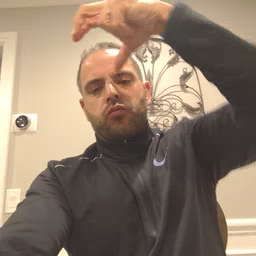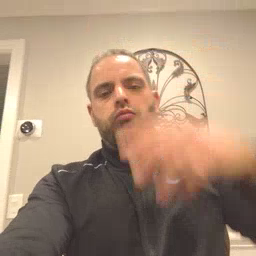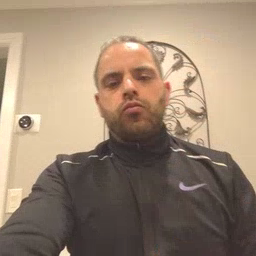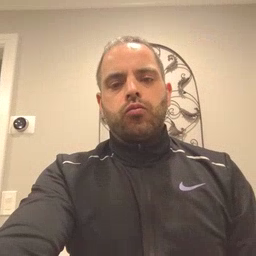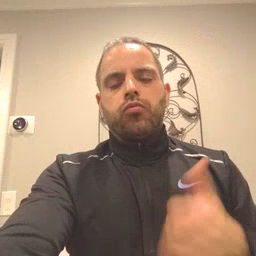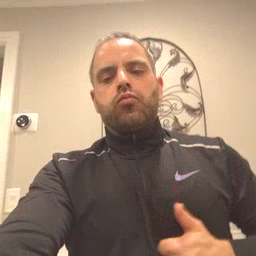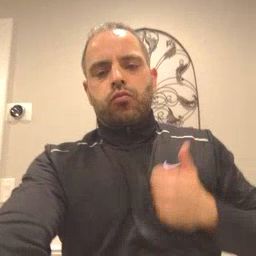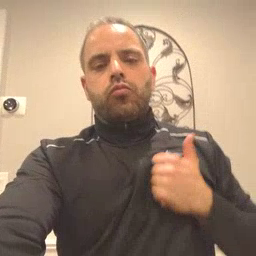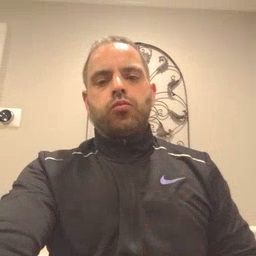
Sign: bath